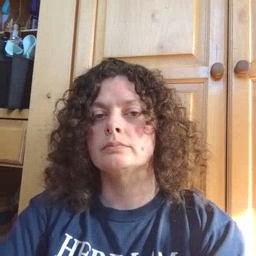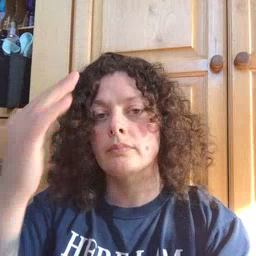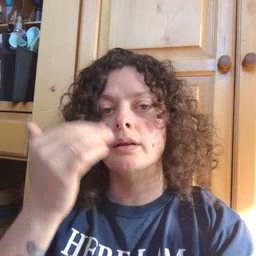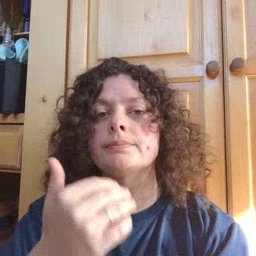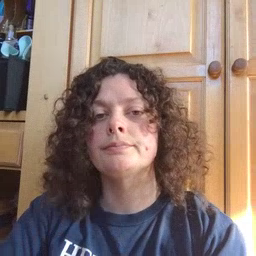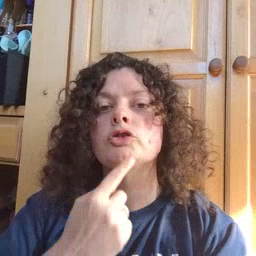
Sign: head